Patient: sex M, age 63
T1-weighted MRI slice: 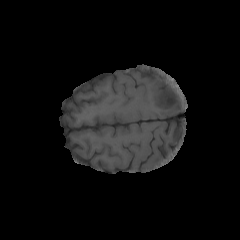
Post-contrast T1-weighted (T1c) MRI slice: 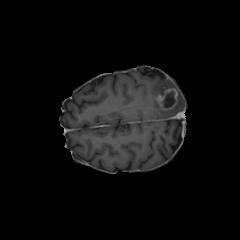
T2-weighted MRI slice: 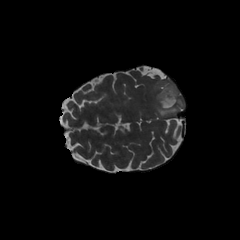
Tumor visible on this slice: yes
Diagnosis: Glioblastoma, IDH-wildtype
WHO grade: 4